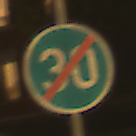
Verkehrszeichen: EndeMindestgeschwindigkeit
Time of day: Night
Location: Outdoor (Urban)
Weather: Clear
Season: NotSpecified
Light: Artificial